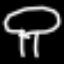
Label: mushroom